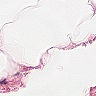
Metastatic tissue present: no